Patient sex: M
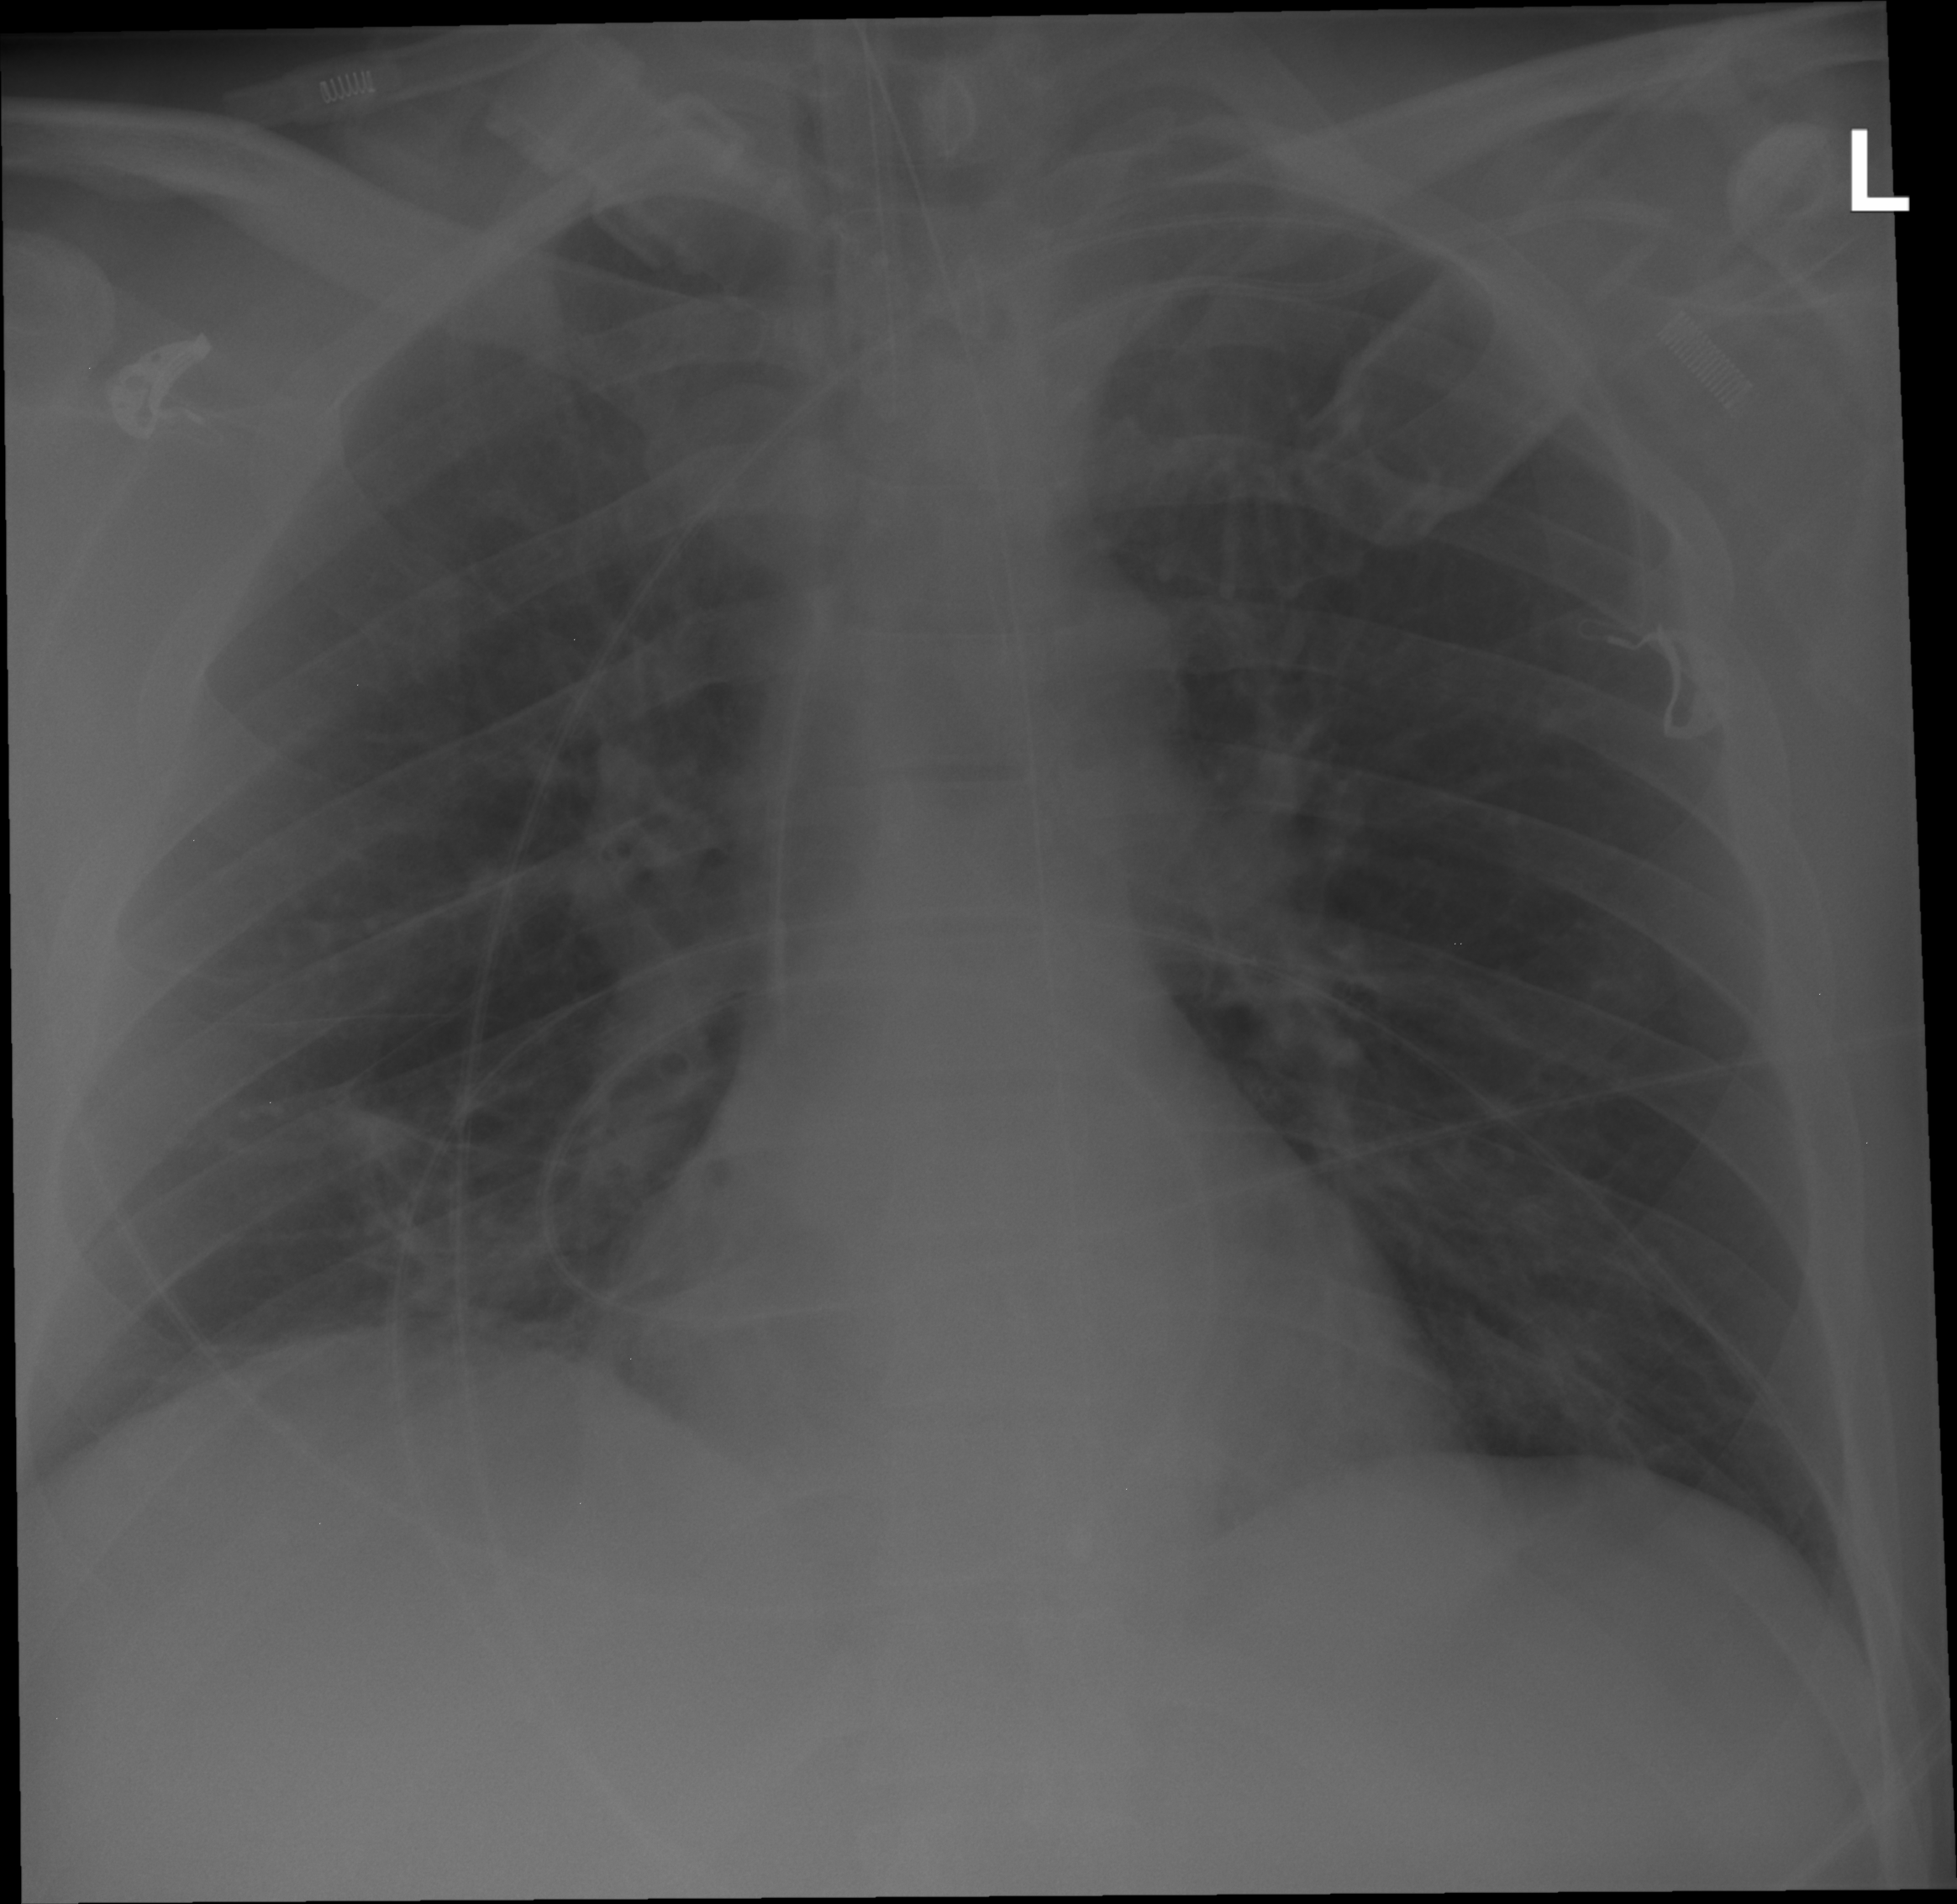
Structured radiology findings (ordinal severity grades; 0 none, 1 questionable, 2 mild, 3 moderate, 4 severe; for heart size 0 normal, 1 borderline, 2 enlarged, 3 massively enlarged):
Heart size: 0
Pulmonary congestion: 0
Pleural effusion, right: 0
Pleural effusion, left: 0
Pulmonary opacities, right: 0
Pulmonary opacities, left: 0
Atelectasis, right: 3
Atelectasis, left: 0